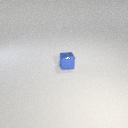
small blue metal cube